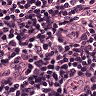
Metastatic tissue present: no